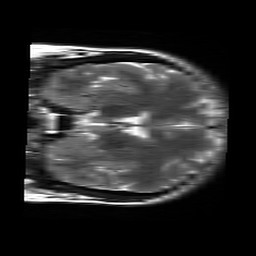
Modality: T2w
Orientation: coronal
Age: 26
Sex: female
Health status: healthy
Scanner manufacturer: siemens
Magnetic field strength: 3 T
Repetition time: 4.01 s
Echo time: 0.116 s